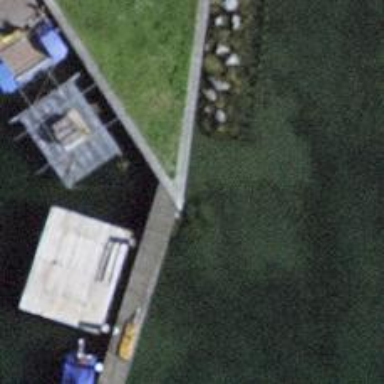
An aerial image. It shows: Man-made pier.